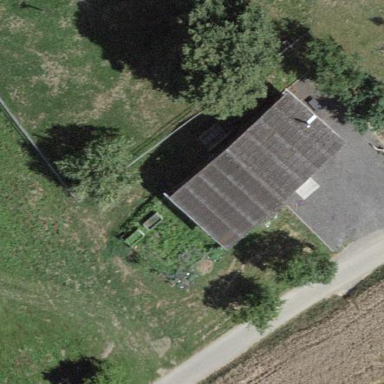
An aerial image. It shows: Garage building.